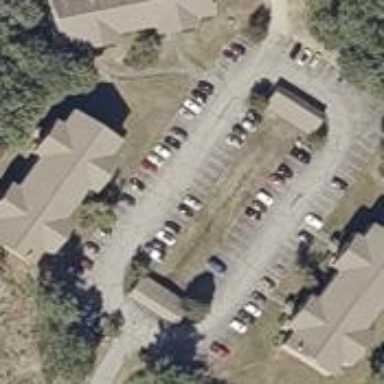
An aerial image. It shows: View of apartment building.